Interaction volume radius: 5 \u00c5
Interaction volume height: 20 \u00c5
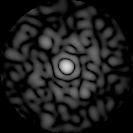
Disorder parameter: 0.7953